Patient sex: M
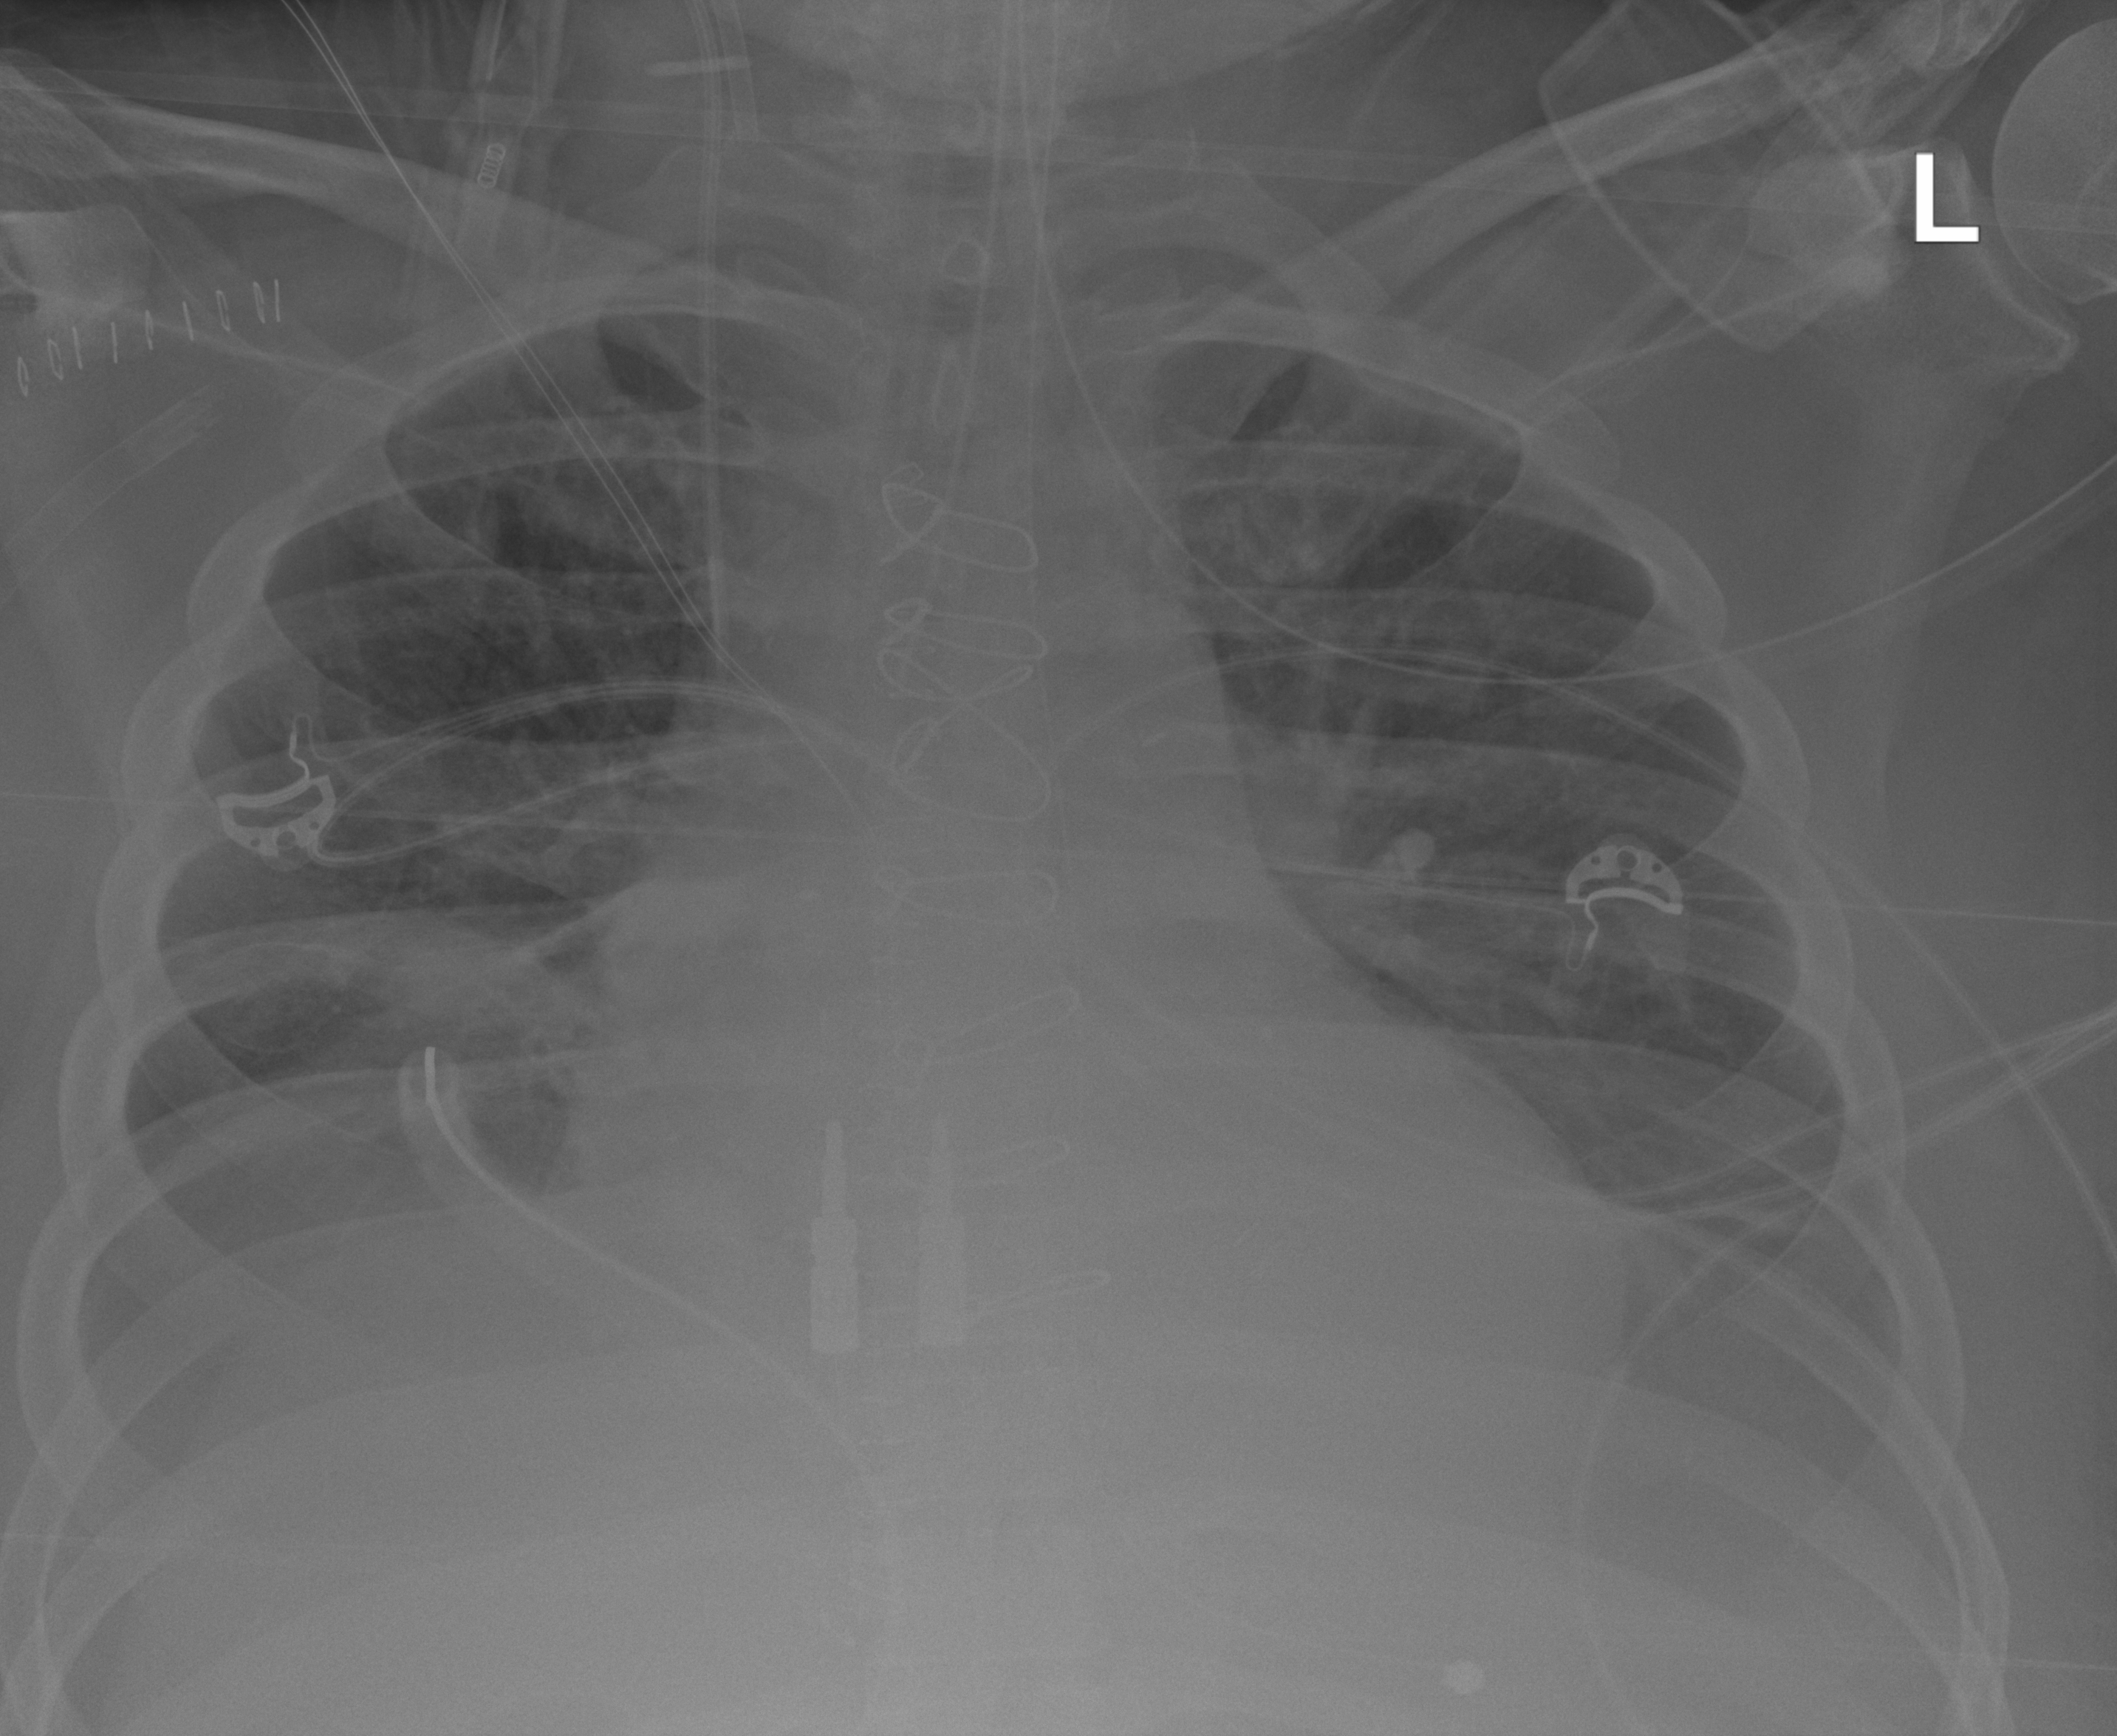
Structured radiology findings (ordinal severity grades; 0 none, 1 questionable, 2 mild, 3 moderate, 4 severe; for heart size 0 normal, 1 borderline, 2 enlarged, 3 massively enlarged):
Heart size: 1
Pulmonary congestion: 1
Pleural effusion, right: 2
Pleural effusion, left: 2
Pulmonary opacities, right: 3
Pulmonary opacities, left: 0
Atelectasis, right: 2
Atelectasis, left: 1